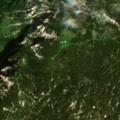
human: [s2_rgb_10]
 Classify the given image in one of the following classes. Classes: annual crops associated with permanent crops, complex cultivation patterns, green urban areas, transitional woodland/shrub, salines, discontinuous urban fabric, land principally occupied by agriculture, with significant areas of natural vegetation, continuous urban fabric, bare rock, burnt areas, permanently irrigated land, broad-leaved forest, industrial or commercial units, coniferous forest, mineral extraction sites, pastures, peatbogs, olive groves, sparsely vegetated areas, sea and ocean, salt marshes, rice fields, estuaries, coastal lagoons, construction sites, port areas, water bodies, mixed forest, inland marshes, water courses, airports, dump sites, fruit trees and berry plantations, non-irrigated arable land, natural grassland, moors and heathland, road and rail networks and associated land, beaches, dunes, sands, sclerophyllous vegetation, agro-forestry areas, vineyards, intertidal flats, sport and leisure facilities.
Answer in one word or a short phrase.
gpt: coniferous forest, moors and heathland